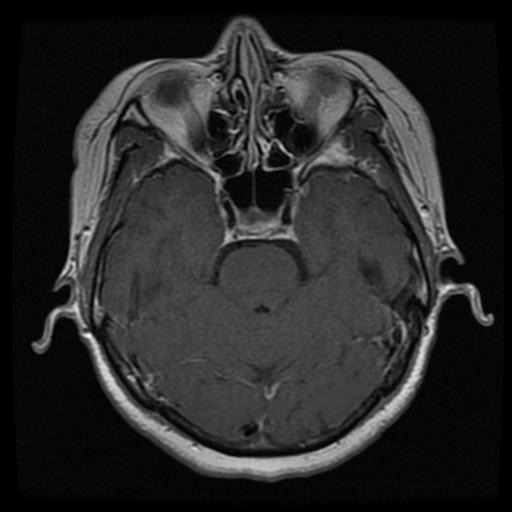
Label: pituitary